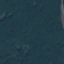
Land use / land cover class: Forest